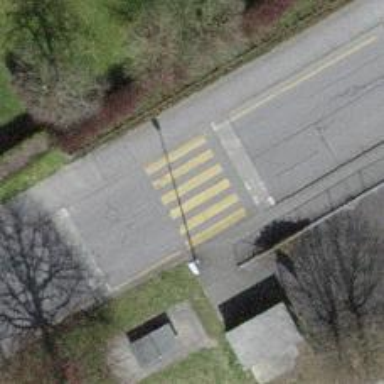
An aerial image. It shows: Pedestrian crossing with zebra markings on the footway.